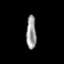
Tissue: lung
Cell type: T cells
Senescence score: 0.2017
Nuclear area (px): 326
Mean DAPI intensity: 153.393